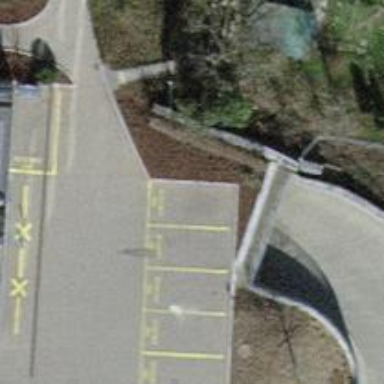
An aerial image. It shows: Parking entrance.